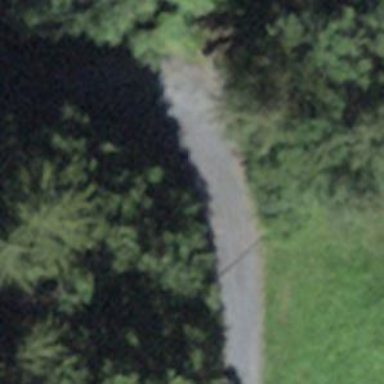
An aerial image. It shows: Gravel track with grade 2 tracktype.